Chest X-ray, AP view. Patient: 49 years old, sex M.
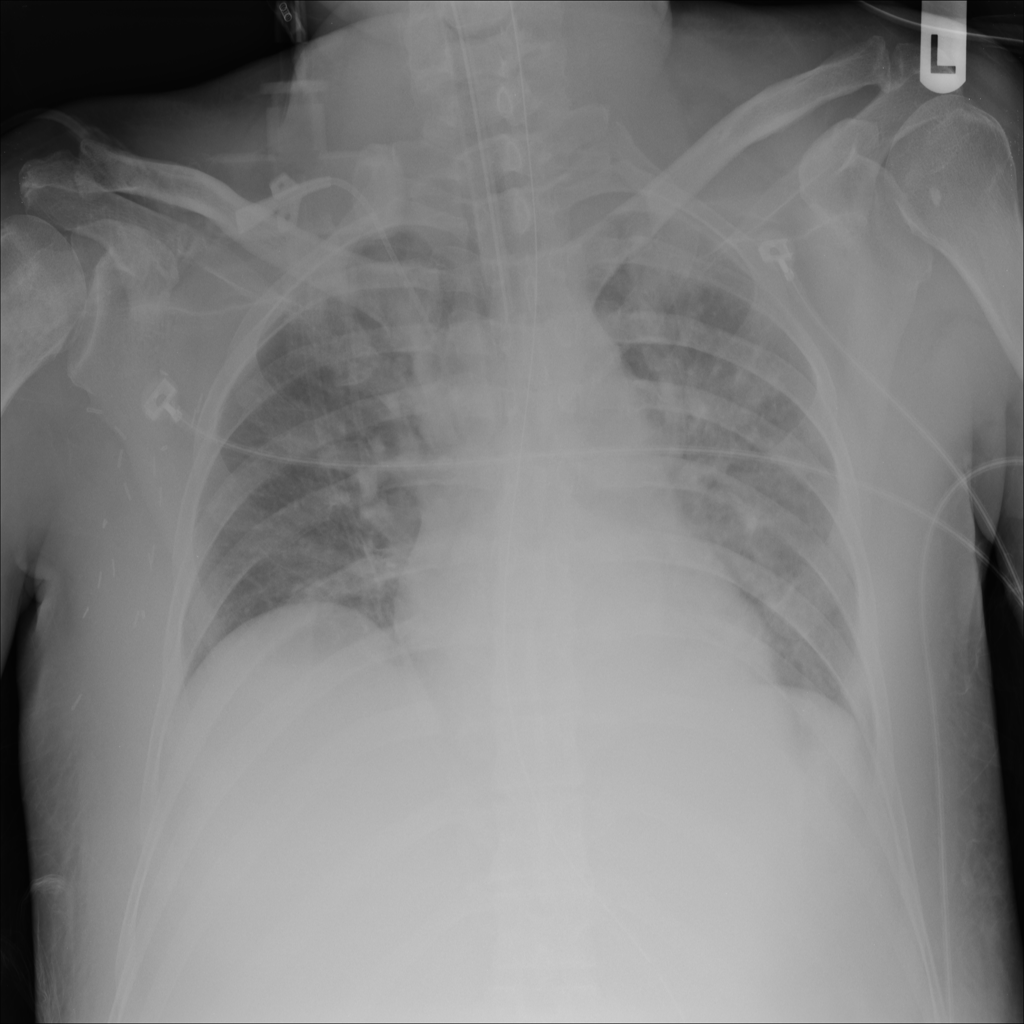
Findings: No Finding